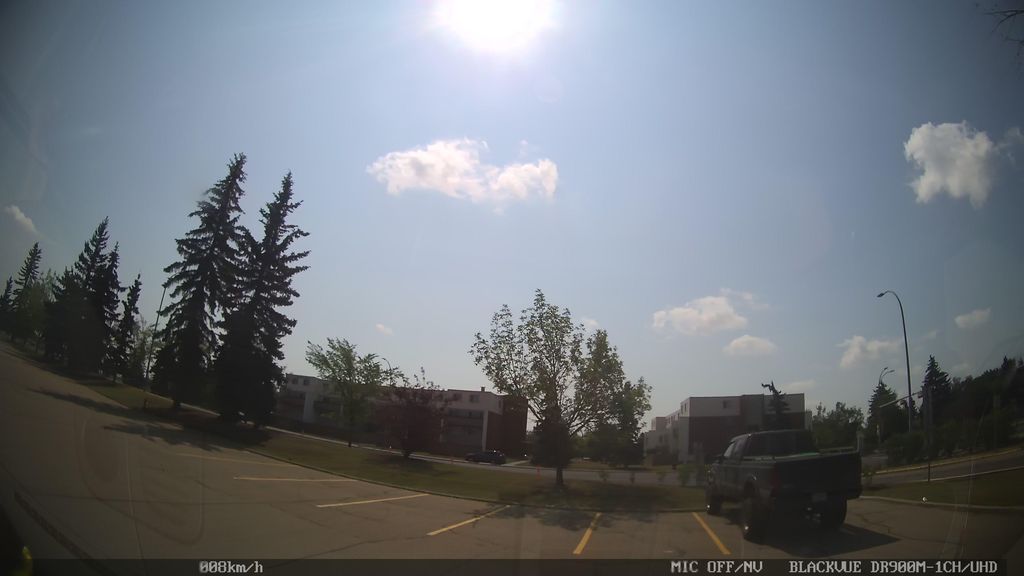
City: edmonton